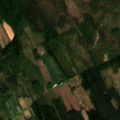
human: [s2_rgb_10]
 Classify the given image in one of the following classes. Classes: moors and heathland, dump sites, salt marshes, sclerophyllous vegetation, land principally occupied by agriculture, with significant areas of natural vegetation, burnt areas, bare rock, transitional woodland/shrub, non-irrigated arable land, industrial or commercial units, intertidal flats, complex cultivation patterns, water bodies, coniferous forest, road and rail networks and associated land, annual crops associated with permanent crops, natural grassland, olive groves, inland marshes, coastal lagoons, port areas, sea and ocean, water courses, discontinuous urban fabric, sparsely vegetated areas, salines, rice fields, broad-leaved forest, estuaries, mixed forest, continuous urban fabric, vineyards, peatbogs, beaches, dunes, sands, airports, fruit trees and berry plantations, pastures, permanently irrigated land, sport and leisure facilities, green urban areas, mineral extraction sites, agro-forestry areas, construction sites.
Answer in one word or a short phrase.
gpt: coniferous forest, mixed forest, transitional woodland/shrub